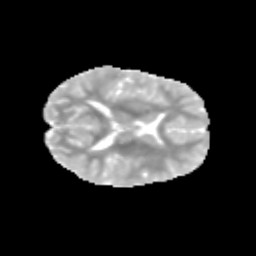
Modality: MD
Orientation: axial
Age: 9
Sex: female
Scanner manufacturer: siemens
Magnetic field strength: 3 T
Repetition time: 3.8 s
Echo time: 0.07 s